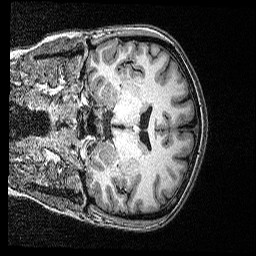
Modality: T1w
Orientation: coronal
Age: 30
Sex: female
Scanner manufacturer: siemens
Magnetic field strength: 3 T
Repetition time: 2.53 s
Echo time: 0.00342 s